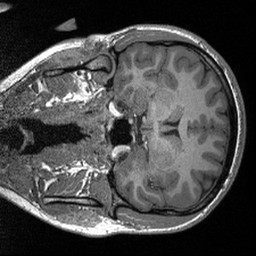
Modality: T1w
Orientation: coronal
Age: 22
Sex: female